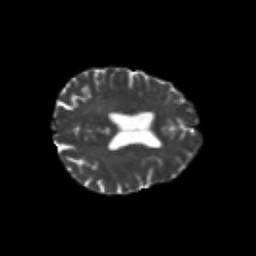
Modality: T2w
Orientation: axial
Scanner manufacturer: siemens
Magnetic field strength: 3 T
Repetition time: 6.8 s
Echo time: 0.093 s